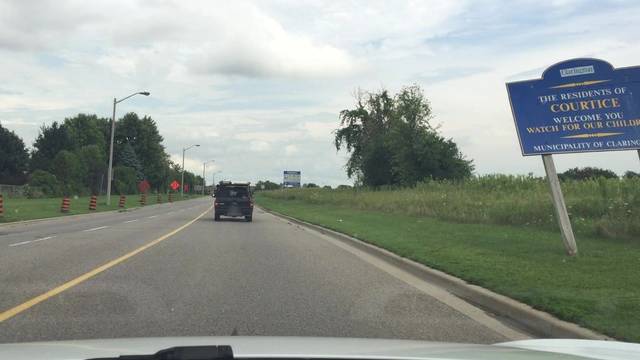
Region: Canada
Coordinates: 43.891, -78.806